You are looking at a signal-to-image encoding: consecutive vibration samples arranged as the rows of a grayscale square. Classify the bearing condition as one of: normal, inner_race, outer_race, ball.
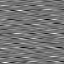
Answer: inner_race